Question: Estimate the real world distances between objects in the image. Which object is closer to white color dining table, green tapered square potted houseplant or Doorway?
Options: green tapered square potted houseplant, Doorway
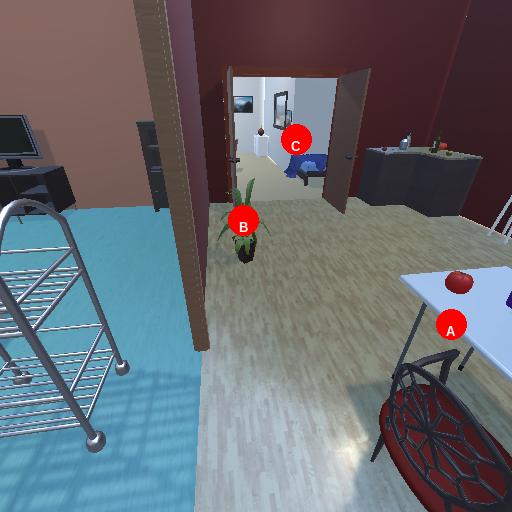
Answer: green tapered square potted houseplant